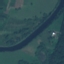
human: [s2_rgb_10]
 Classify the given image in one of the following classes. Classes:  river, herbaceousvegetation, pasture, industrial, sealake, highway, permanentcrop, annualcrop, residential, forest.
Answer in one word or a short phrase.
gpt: River